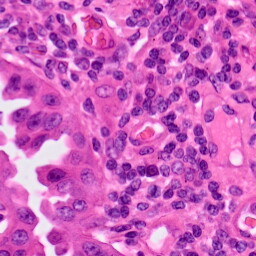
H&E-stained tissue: Lung